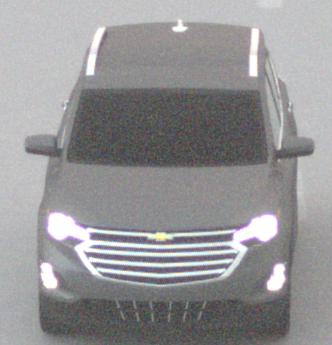
Make: Chevrolet
Model: Equinox
Detailed model: Gen. 2
Model produced from: 2015
Model produced until: 2017
Doors: 5
Color: gray
Road condition: dry road
Daytime: night
Contrast: low contrast